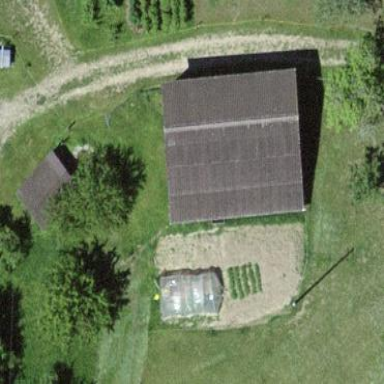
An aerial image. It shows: Shed.